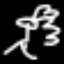
Label: angel